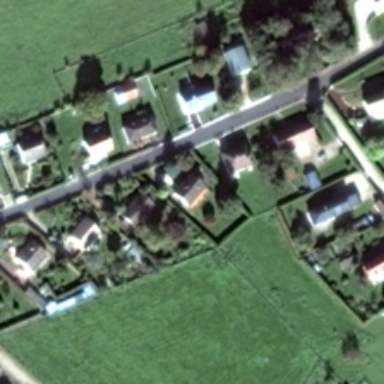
Two rows of houses lined up along the road on the lawn .